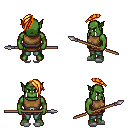
a pixel art fantasy rpg character, male body template, orc, green skin, leather chest armor, teal pants, light blonde long mohawk hairstyle, white slippers, spear, four views (front, back, left, right), 2x2 character sprite sheet, small pixel art, hard edges, no anti-aliasing